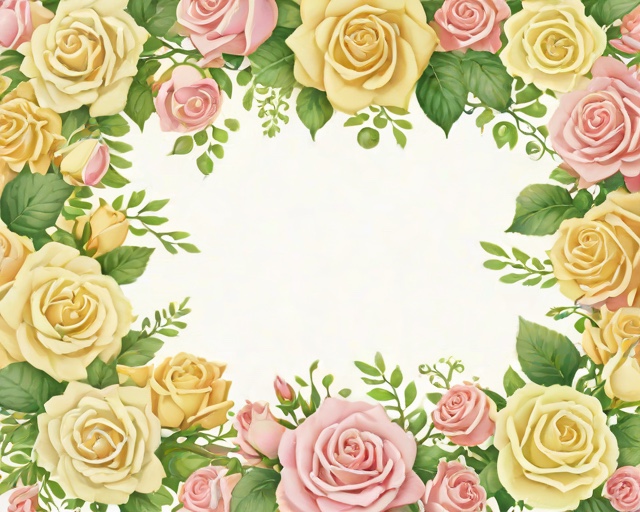
Category: Wedding